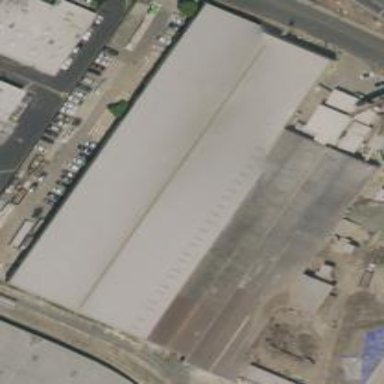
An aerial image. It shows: Warehouse building.